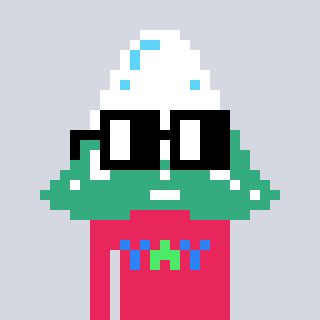
a pixel art character with square black glasses, a snowy mountain-shaped head and a redpinkish-colored body on a cool background